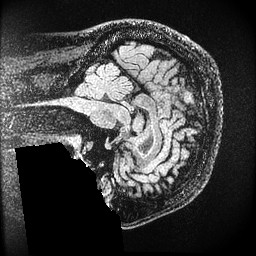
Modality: FLAIR
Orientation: sagittal
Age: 44
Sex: male
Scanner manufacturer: ge
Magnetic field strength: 3 T
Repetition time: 4.802 s
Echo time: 0.1163 s